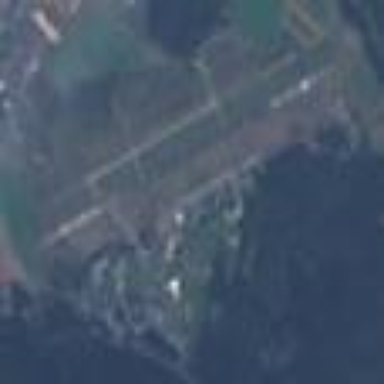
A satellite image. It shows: Military airfield located within aerodrome.